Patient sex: M
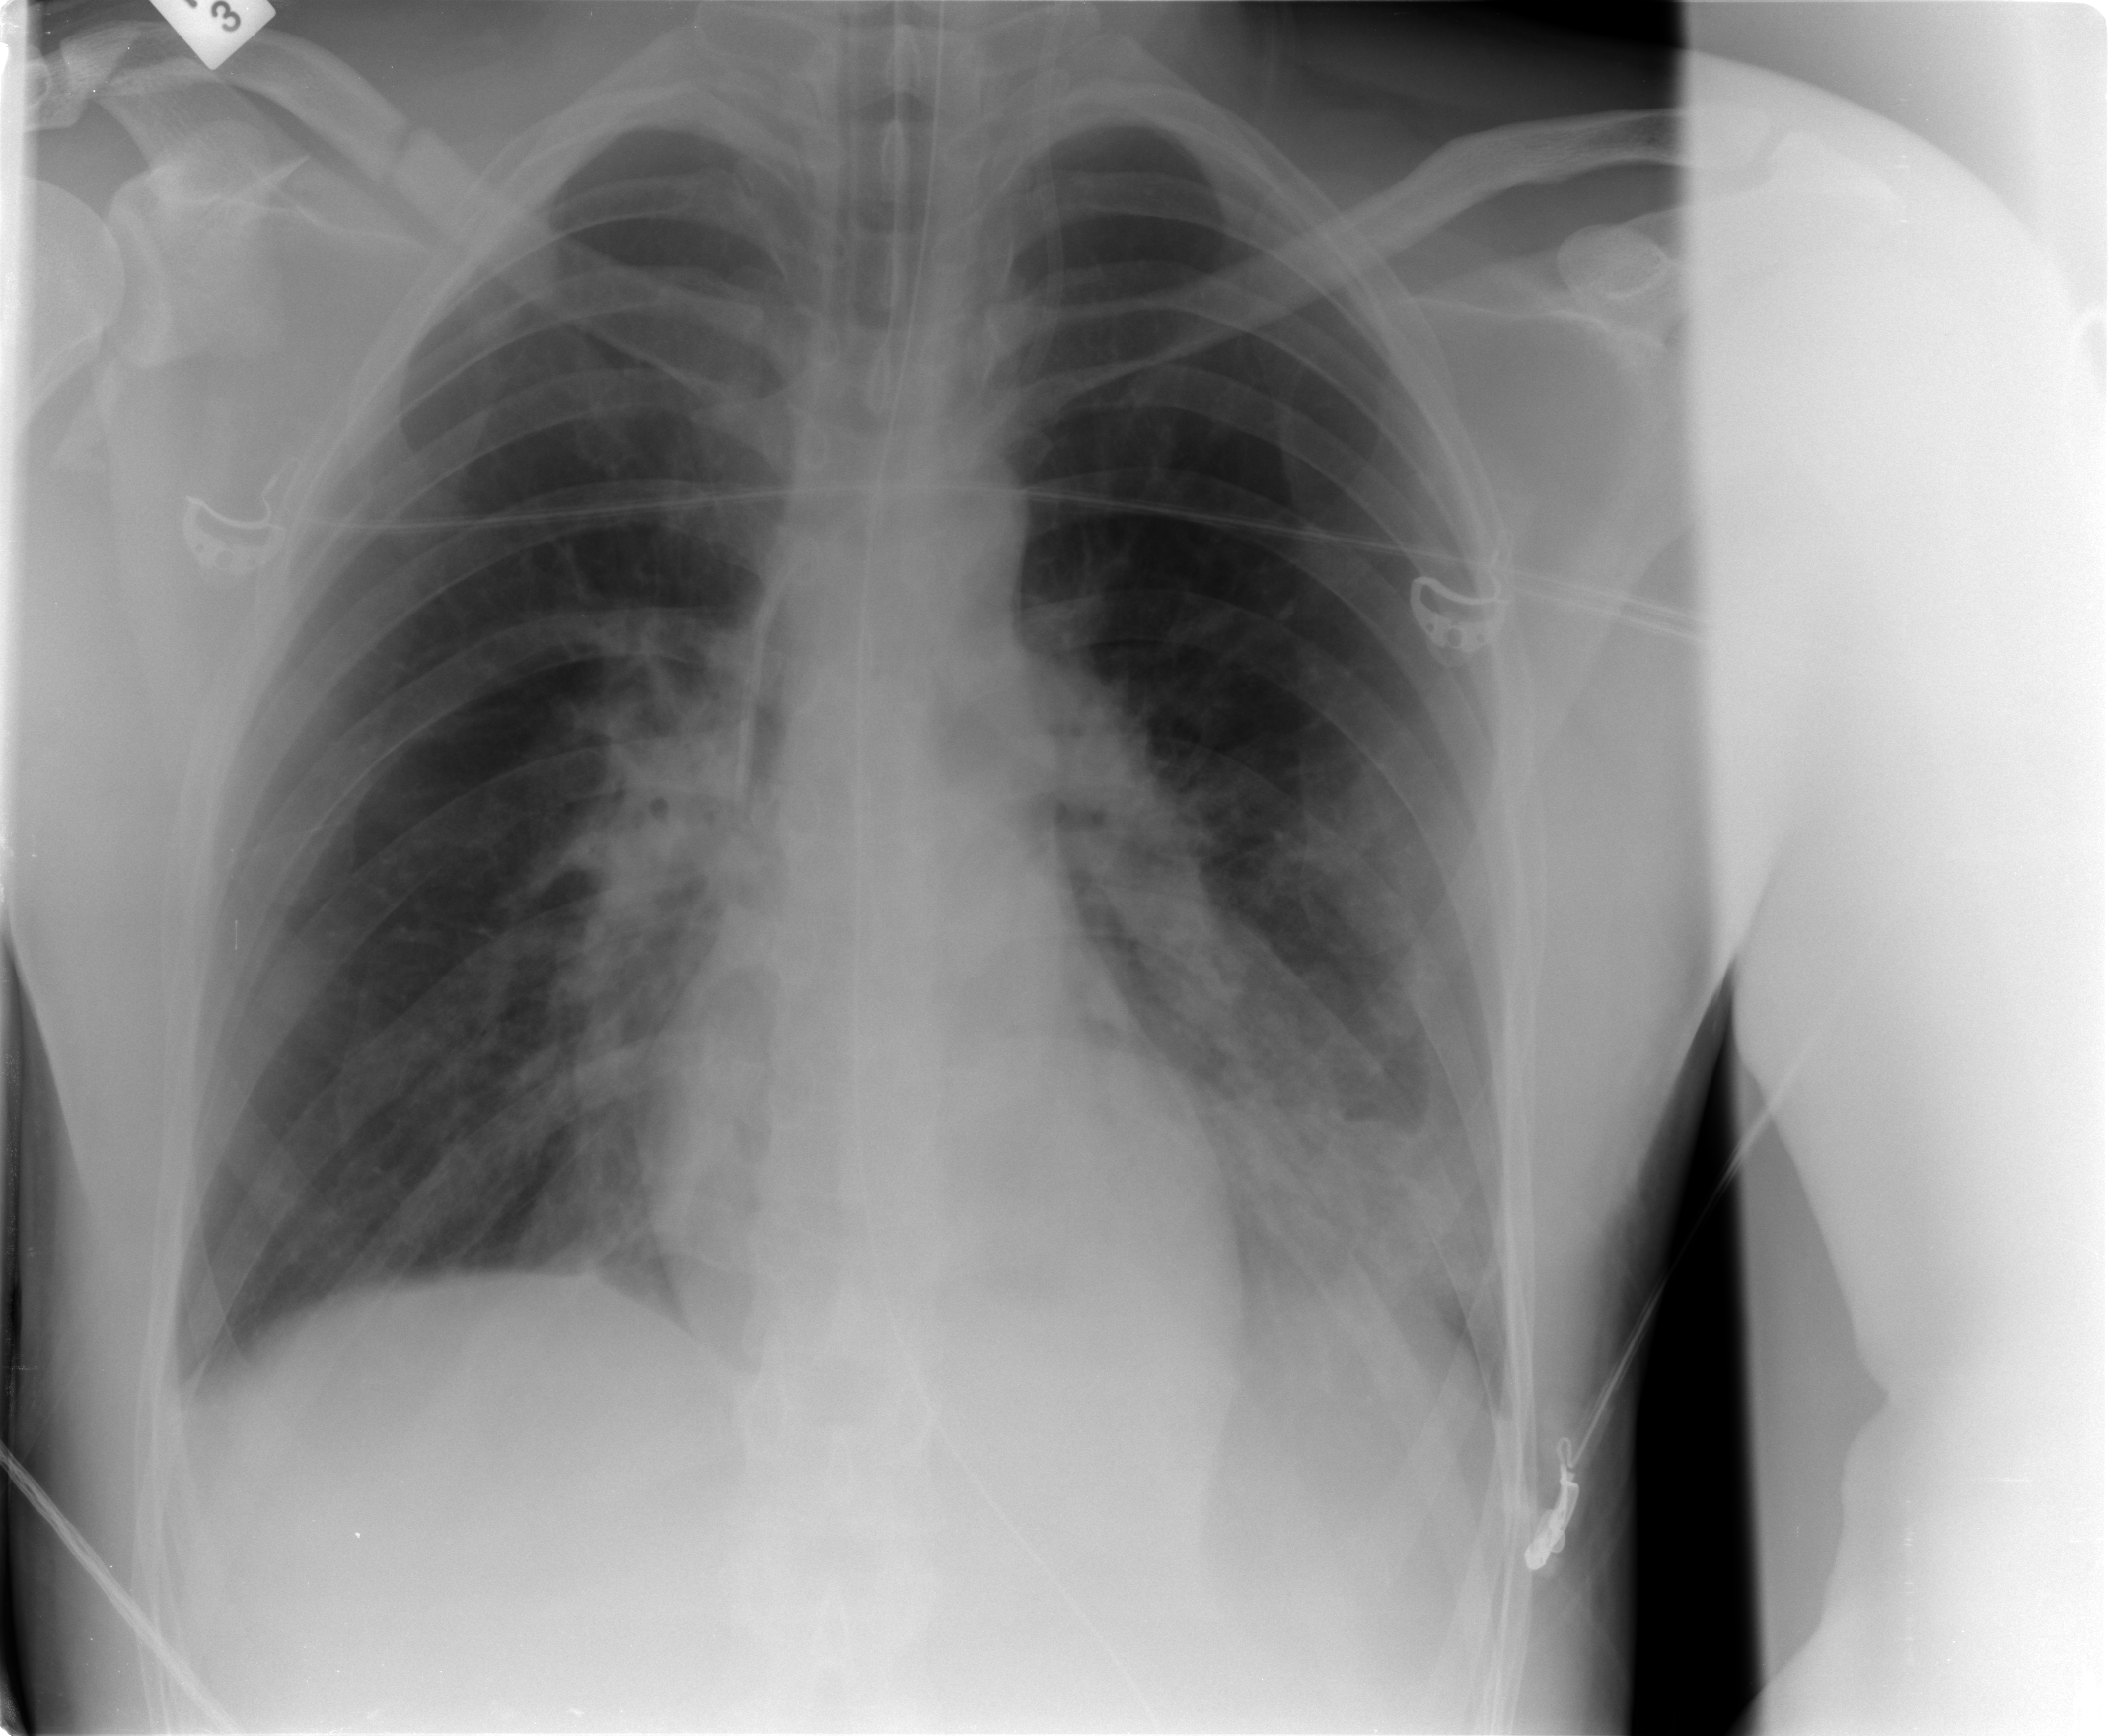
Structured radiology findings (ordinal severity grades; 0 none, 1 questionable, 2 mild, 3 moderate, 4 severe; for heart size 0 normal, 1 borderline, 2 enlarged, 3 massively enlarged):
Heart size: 0
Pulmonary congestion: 0
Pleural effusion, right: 1
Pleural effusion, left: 2
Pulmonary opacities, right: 1
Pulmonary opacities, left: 2
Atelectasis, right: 0
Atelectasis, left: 2